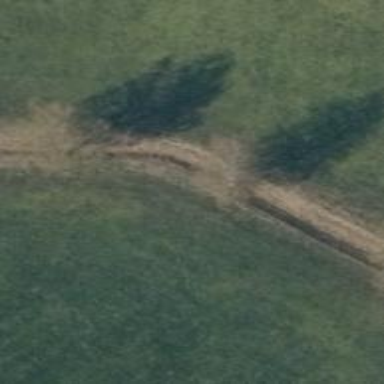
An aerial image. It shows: Row of trees in natural setting.